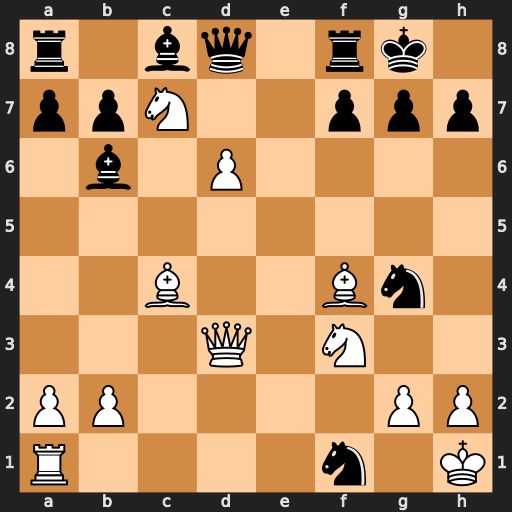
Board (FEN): r1bq1rk1/ppN2ppp/1b1P4/8/2B2Bn1/3Q1N2/PP4PP/R4n1K
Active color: w
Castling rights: -
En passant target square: -
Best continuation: Rxf1 Bxc7 Ng5 Qxg5 Bxg5